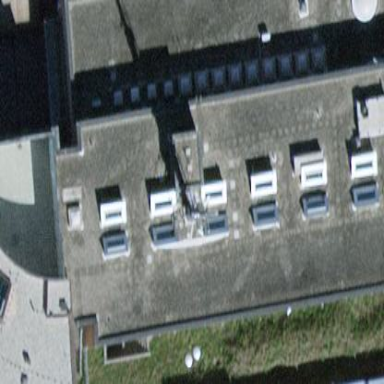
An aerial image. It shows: Police building.